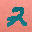
Label: 2